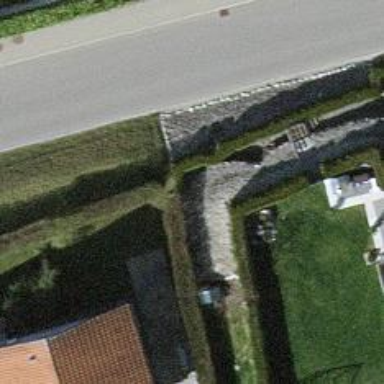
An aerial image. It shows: Hedge acting as barrier.